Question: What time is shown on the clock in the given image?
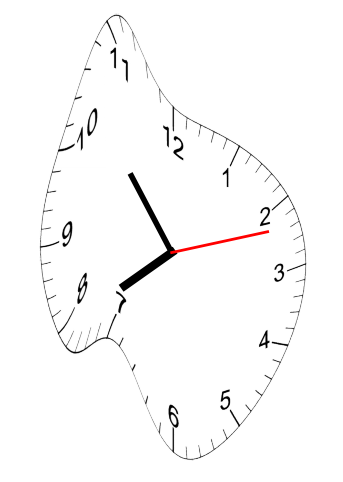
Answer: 07:53:12